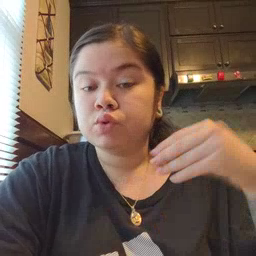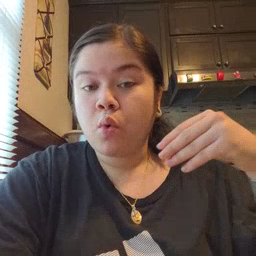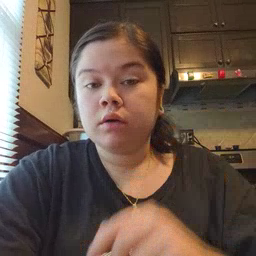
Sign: store